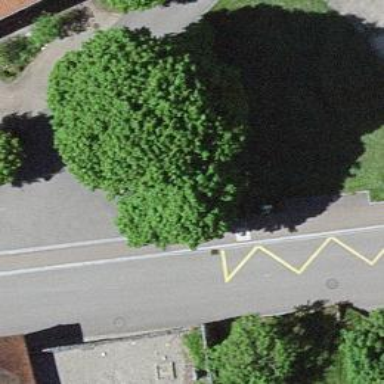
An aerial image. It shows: Bench for seating.